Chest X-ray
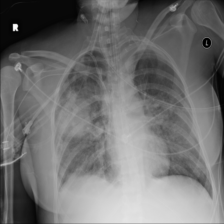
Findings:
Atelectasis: negative
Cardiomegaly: negative
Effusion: negative
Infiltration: negative
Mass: negative
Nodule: negative
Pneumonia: negative
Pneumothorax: negative
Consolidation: negative
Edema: negative
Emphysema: negative
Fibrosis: negative
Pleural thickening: negative
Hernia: negative